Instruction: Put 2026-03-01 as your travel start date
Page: home
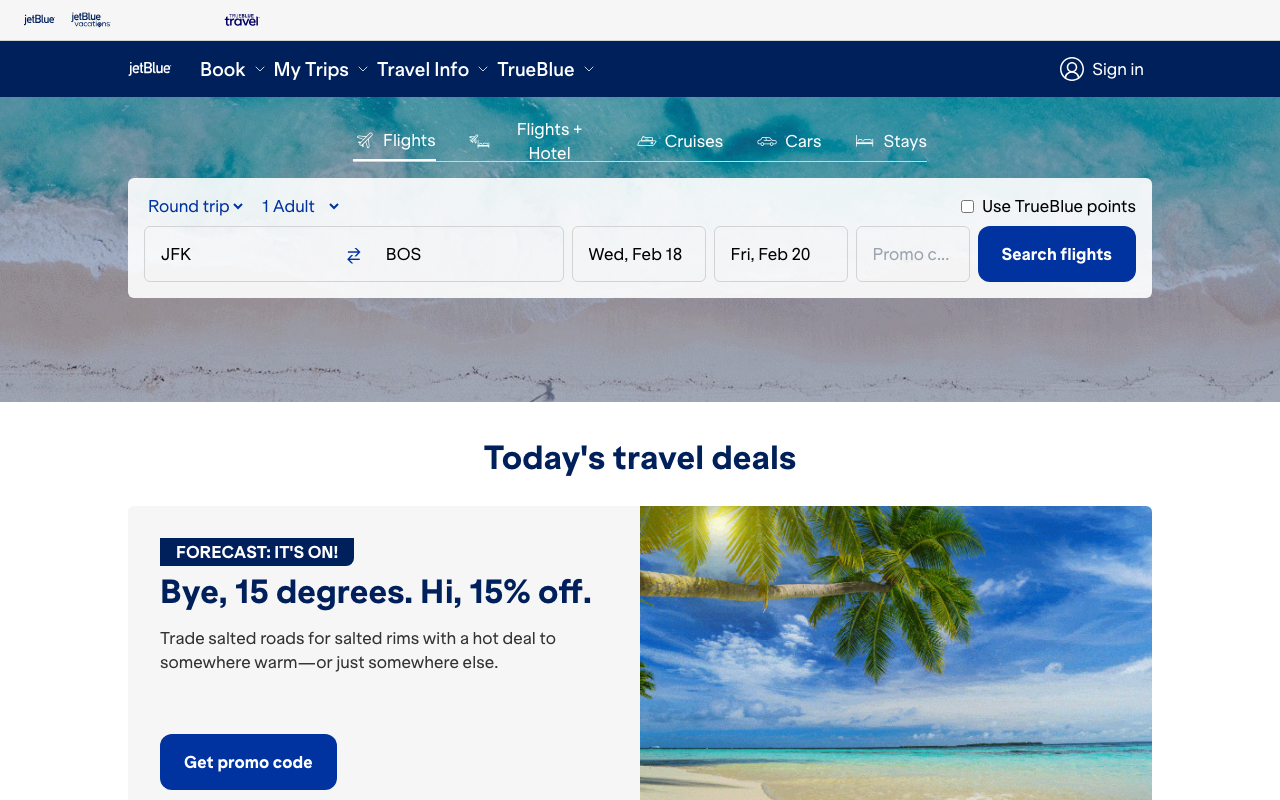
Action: type